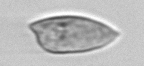
Label: Prorocentrum_dentatum